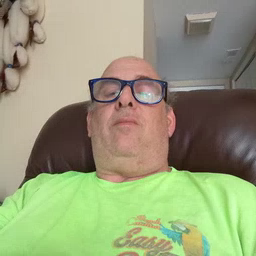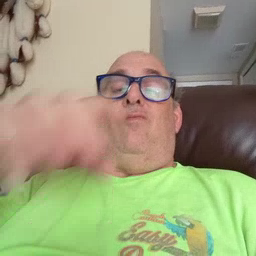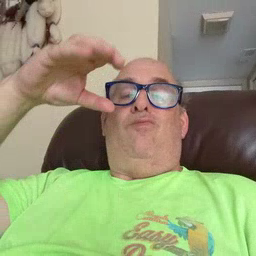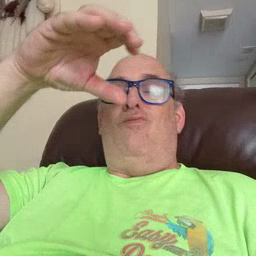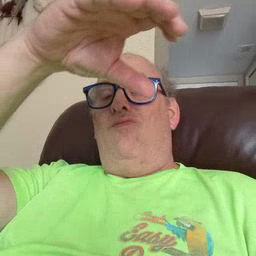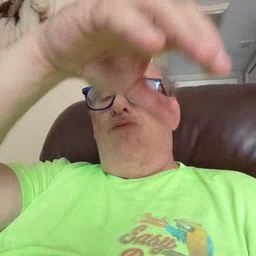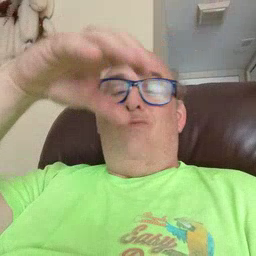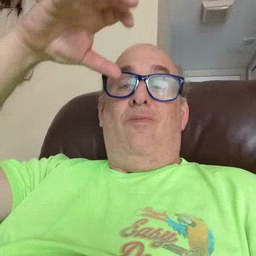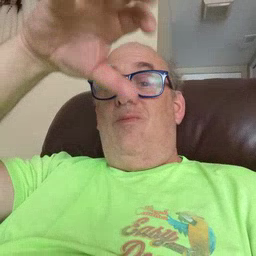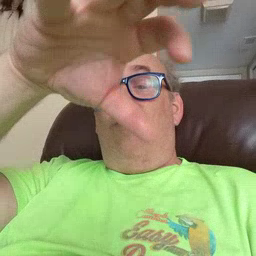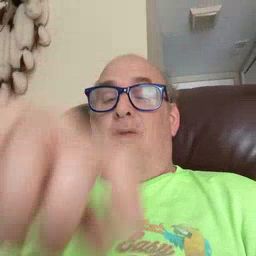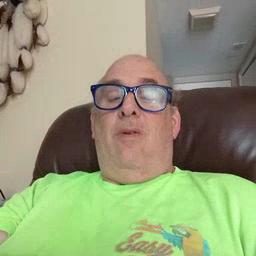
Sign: helicopter